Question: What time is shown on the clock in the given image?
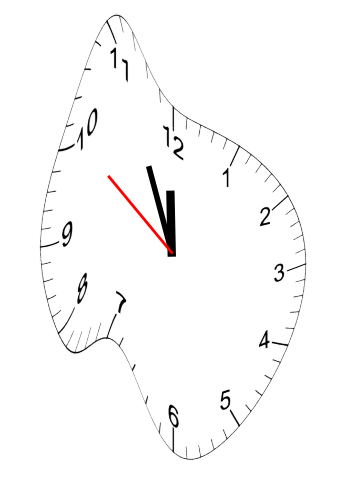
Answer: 11:55:51